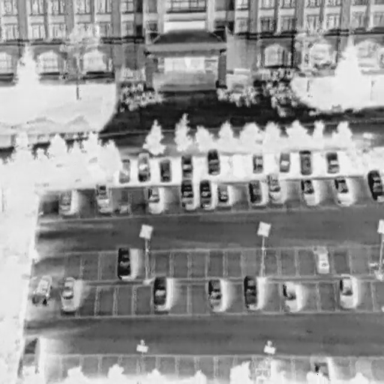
There are 29 Cars in the infrared image.